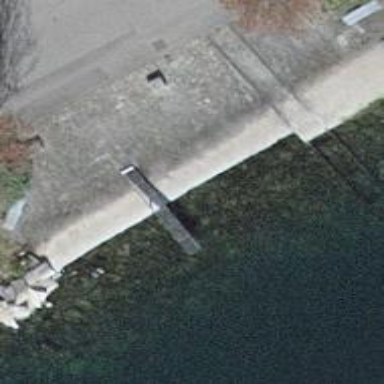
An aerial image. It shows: Slipway on leisure land.